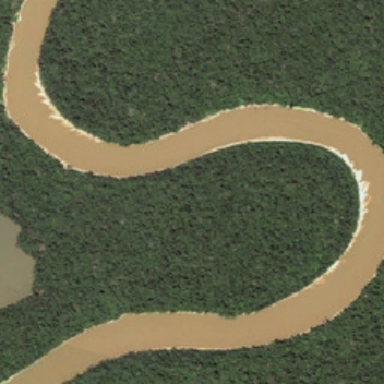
In the rainforest run muddy river twists and winding .